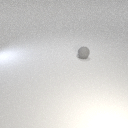
small gray rubber sphere